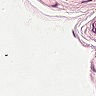
Metastatic tissue present: no